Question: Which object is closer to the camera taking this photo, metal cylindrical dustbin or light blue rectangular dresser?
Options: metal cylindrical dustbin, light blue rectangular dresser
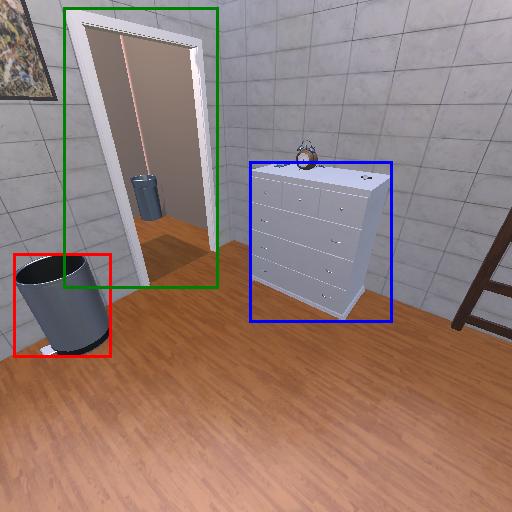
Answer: metal cylindrical dustbin